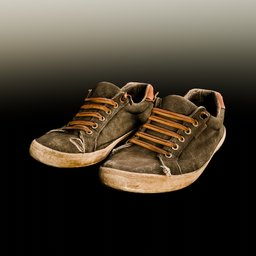
Label: people